Question: I'm trying to achieve this kind of popover:

The problem is, simply using RoundRectButtons don't seem to give the same effect (borders are ugly and text is blueish).
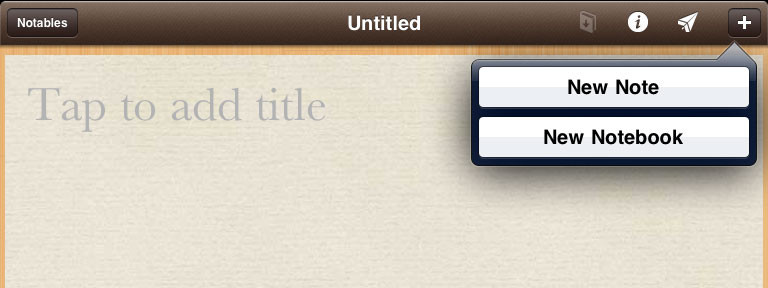
Answer: I think that's a UIActionSheet, being displayed as a popover (which is how action sheets are displayed in iPad). If you create one of those, you get the button styles for free.